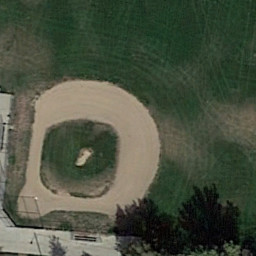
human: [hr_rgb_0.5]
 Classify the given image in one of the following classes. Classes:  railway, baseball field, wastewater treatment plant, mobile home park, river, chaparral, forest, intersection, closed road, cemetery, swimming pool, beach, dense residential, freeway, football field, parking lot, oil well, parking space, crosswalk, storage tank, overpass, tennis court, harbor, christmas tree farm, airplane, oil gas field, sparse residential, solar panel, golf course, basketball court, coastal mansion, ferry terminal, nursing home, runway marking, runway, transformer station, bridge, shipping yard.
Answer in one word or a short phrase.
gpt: baseball field